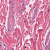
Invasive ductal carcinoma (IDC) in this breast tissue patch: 0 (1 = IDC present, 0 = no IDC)